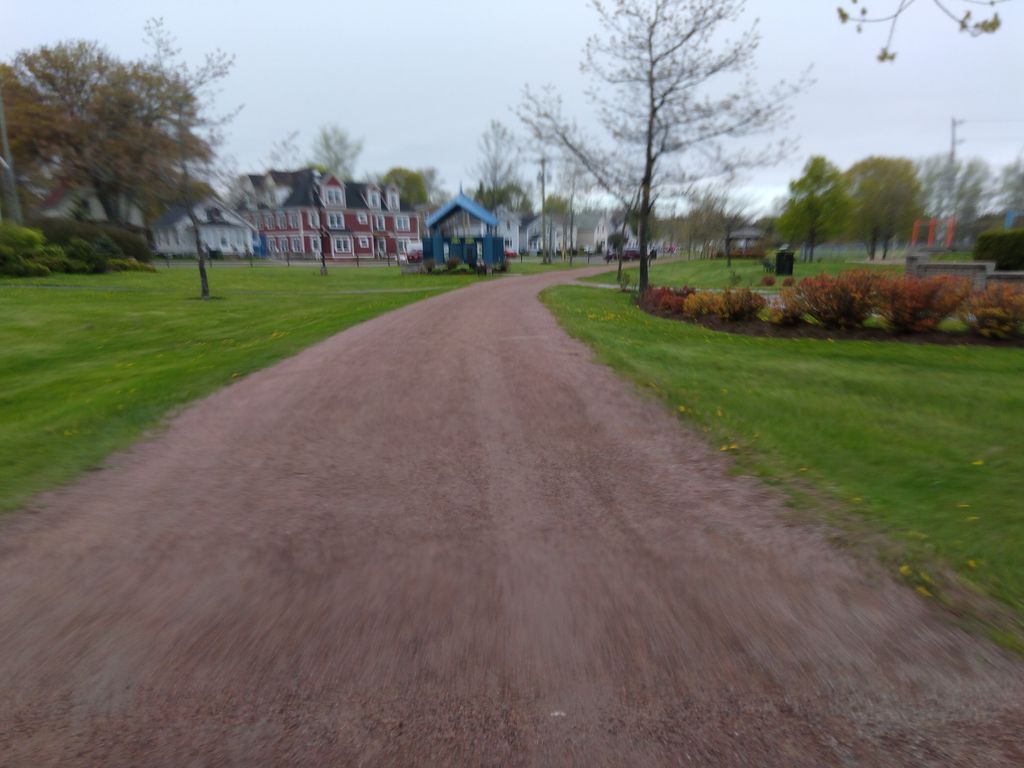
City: charlottetown